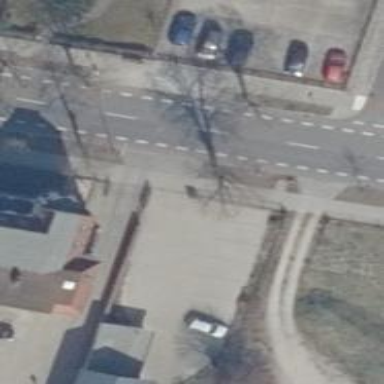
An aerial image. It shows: Parking aisle with pebblestone surface.